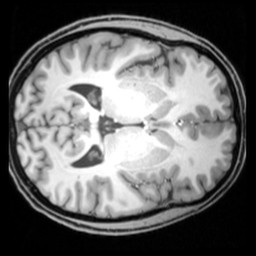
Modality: T1w
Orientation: axial
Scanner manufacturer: siemens
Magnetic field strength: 3 T
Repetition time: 1.9 s
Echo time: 0.00397 s